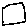
Label: square